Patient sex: M
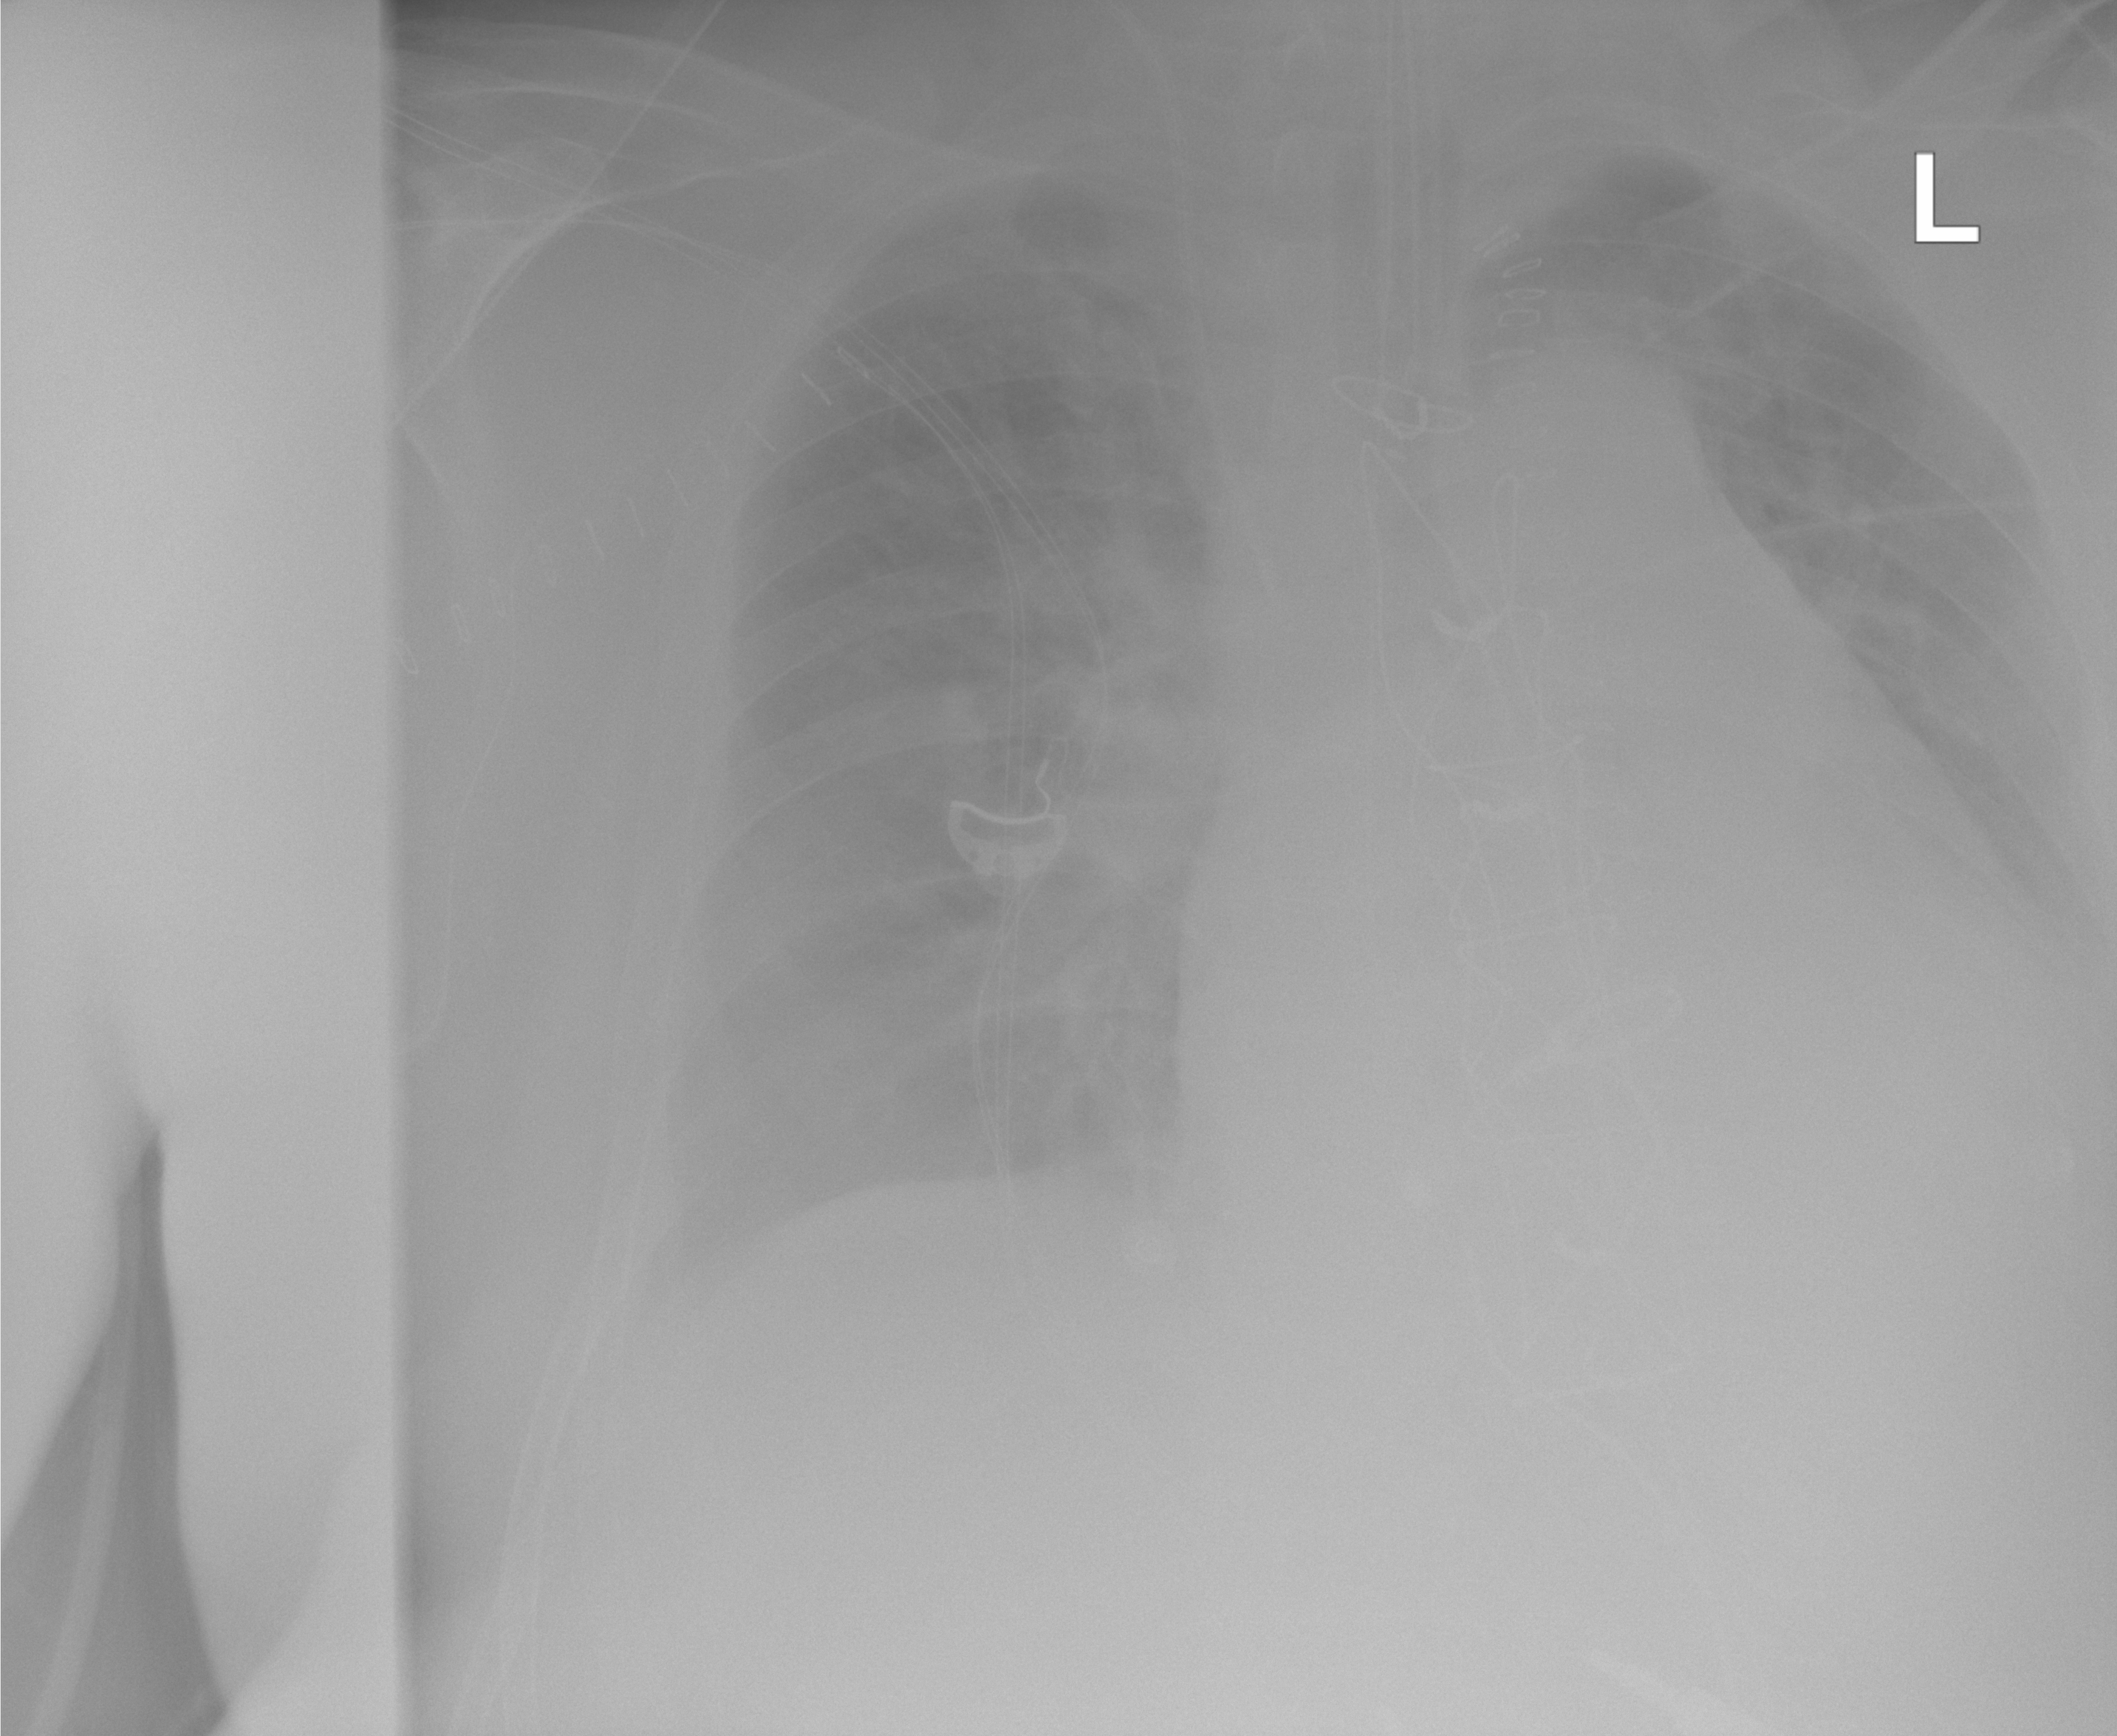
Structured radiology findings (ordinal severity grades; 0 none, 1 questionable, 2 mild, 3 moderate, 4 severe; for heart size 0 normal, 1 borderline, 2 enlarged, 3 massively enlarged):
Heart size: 2
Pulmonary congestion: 2
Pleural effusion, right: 1
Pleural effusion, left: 2
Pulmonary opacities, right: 0
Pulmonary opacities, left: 0
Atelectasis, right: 2
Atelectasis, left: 2